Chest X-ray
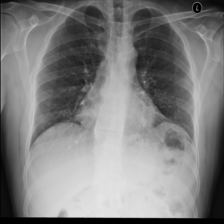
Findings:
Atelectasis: negative
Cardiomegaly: negative
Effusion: negative
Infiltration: negative
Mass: negative
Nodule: negative
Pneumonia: negative
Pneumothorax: negative
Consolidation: negative
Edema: negative
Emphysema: negative
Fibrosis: negative
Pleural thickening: negative
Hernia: negative